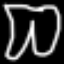
Label: pants